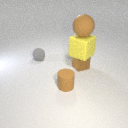
small brown metal cube below large brown rubber sphere